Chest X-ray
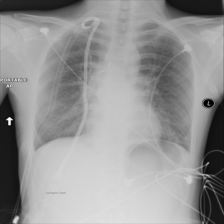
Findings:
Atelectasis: negative
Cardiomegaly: negative
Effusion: negative
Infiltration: negative
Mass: negative
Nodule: negative
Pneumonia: negative
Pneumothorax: negative
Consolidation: negative
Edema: negative
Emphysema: negative
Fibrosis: negative
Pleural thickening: negative
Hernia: negative